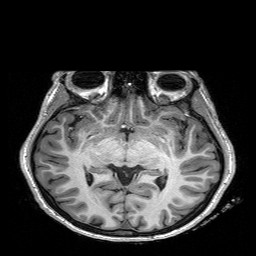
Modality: T1w
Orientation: coronal
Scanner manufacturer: siemens
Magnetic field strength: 3 T
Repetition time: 2.3 s
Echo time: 0.00197 s